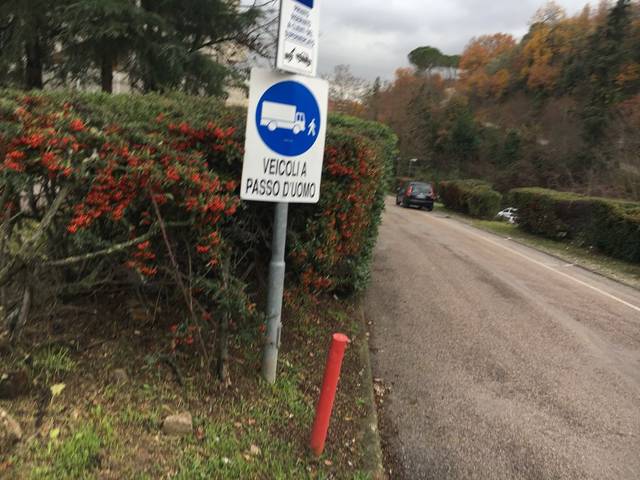
Region: Italy
Coordinates: 43.116, 12.375